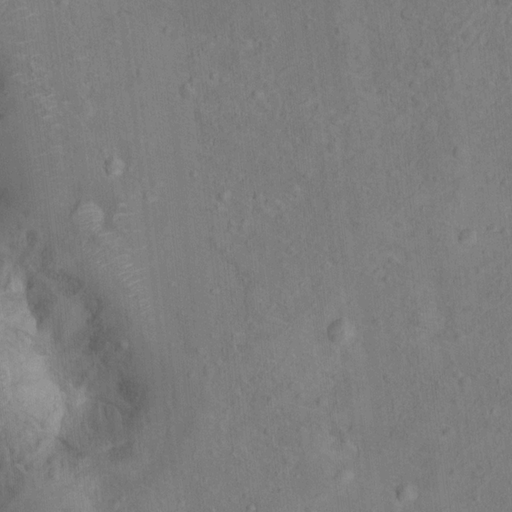
Objects detected: cone, cone, cone